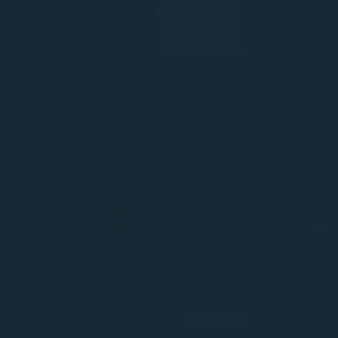
Label: other